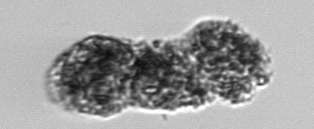
Label: fecal_pellet